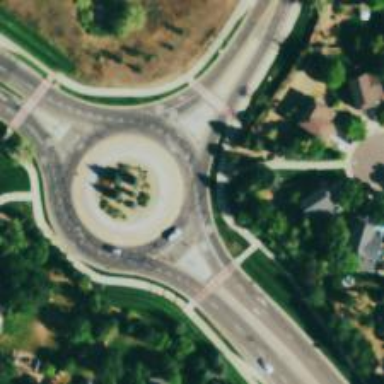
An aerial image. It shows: Tertiary road with asphalt surface leading to roundabout.